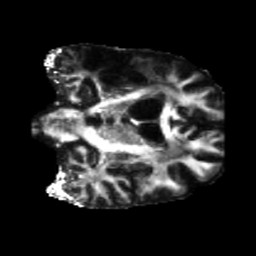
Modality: FA
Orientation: coronal
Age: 47
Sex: male
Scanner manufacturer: siemens
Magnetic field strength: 3 T
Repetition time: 5.25 s
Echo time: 0.08 s